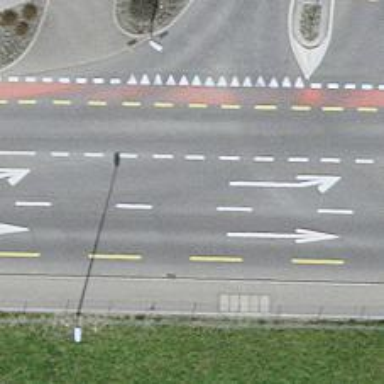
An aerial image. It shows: Tertiary road with designated cycle lane and separate sidewalks on both sides.